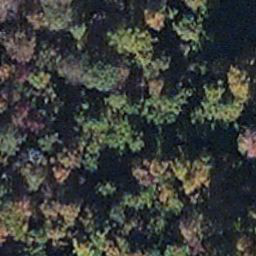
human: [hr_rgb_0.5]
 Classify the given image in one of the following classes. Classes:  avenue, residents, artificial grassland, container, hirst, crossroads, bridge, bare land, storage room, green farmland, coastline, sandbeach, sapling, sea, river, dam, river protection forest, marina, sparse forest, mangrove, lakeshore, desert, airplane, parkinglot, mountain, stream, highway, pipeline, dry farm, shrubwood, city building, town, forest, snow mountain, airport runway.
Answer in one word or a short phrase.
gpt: mangrove